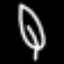
Label: leaf